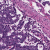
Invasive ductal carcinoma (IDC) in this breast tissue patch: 1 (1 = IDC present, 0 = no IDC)